Interaction volume radius: 10 \u00c5
Interaction volume height: 25 \u00c5
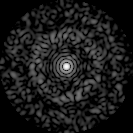
Disorder parameter: 0.8125